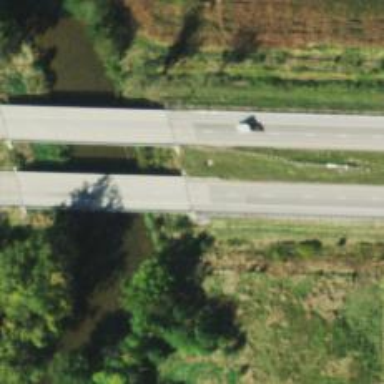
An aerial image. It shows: Asphalt bridge carrying trunk highway that is designated as motorroad and expressway.